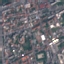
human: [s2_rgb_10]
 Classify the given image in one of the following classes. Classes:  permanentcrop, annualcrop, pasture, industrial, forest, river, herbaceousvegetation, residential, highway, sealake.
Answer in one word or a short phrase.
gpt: Residential